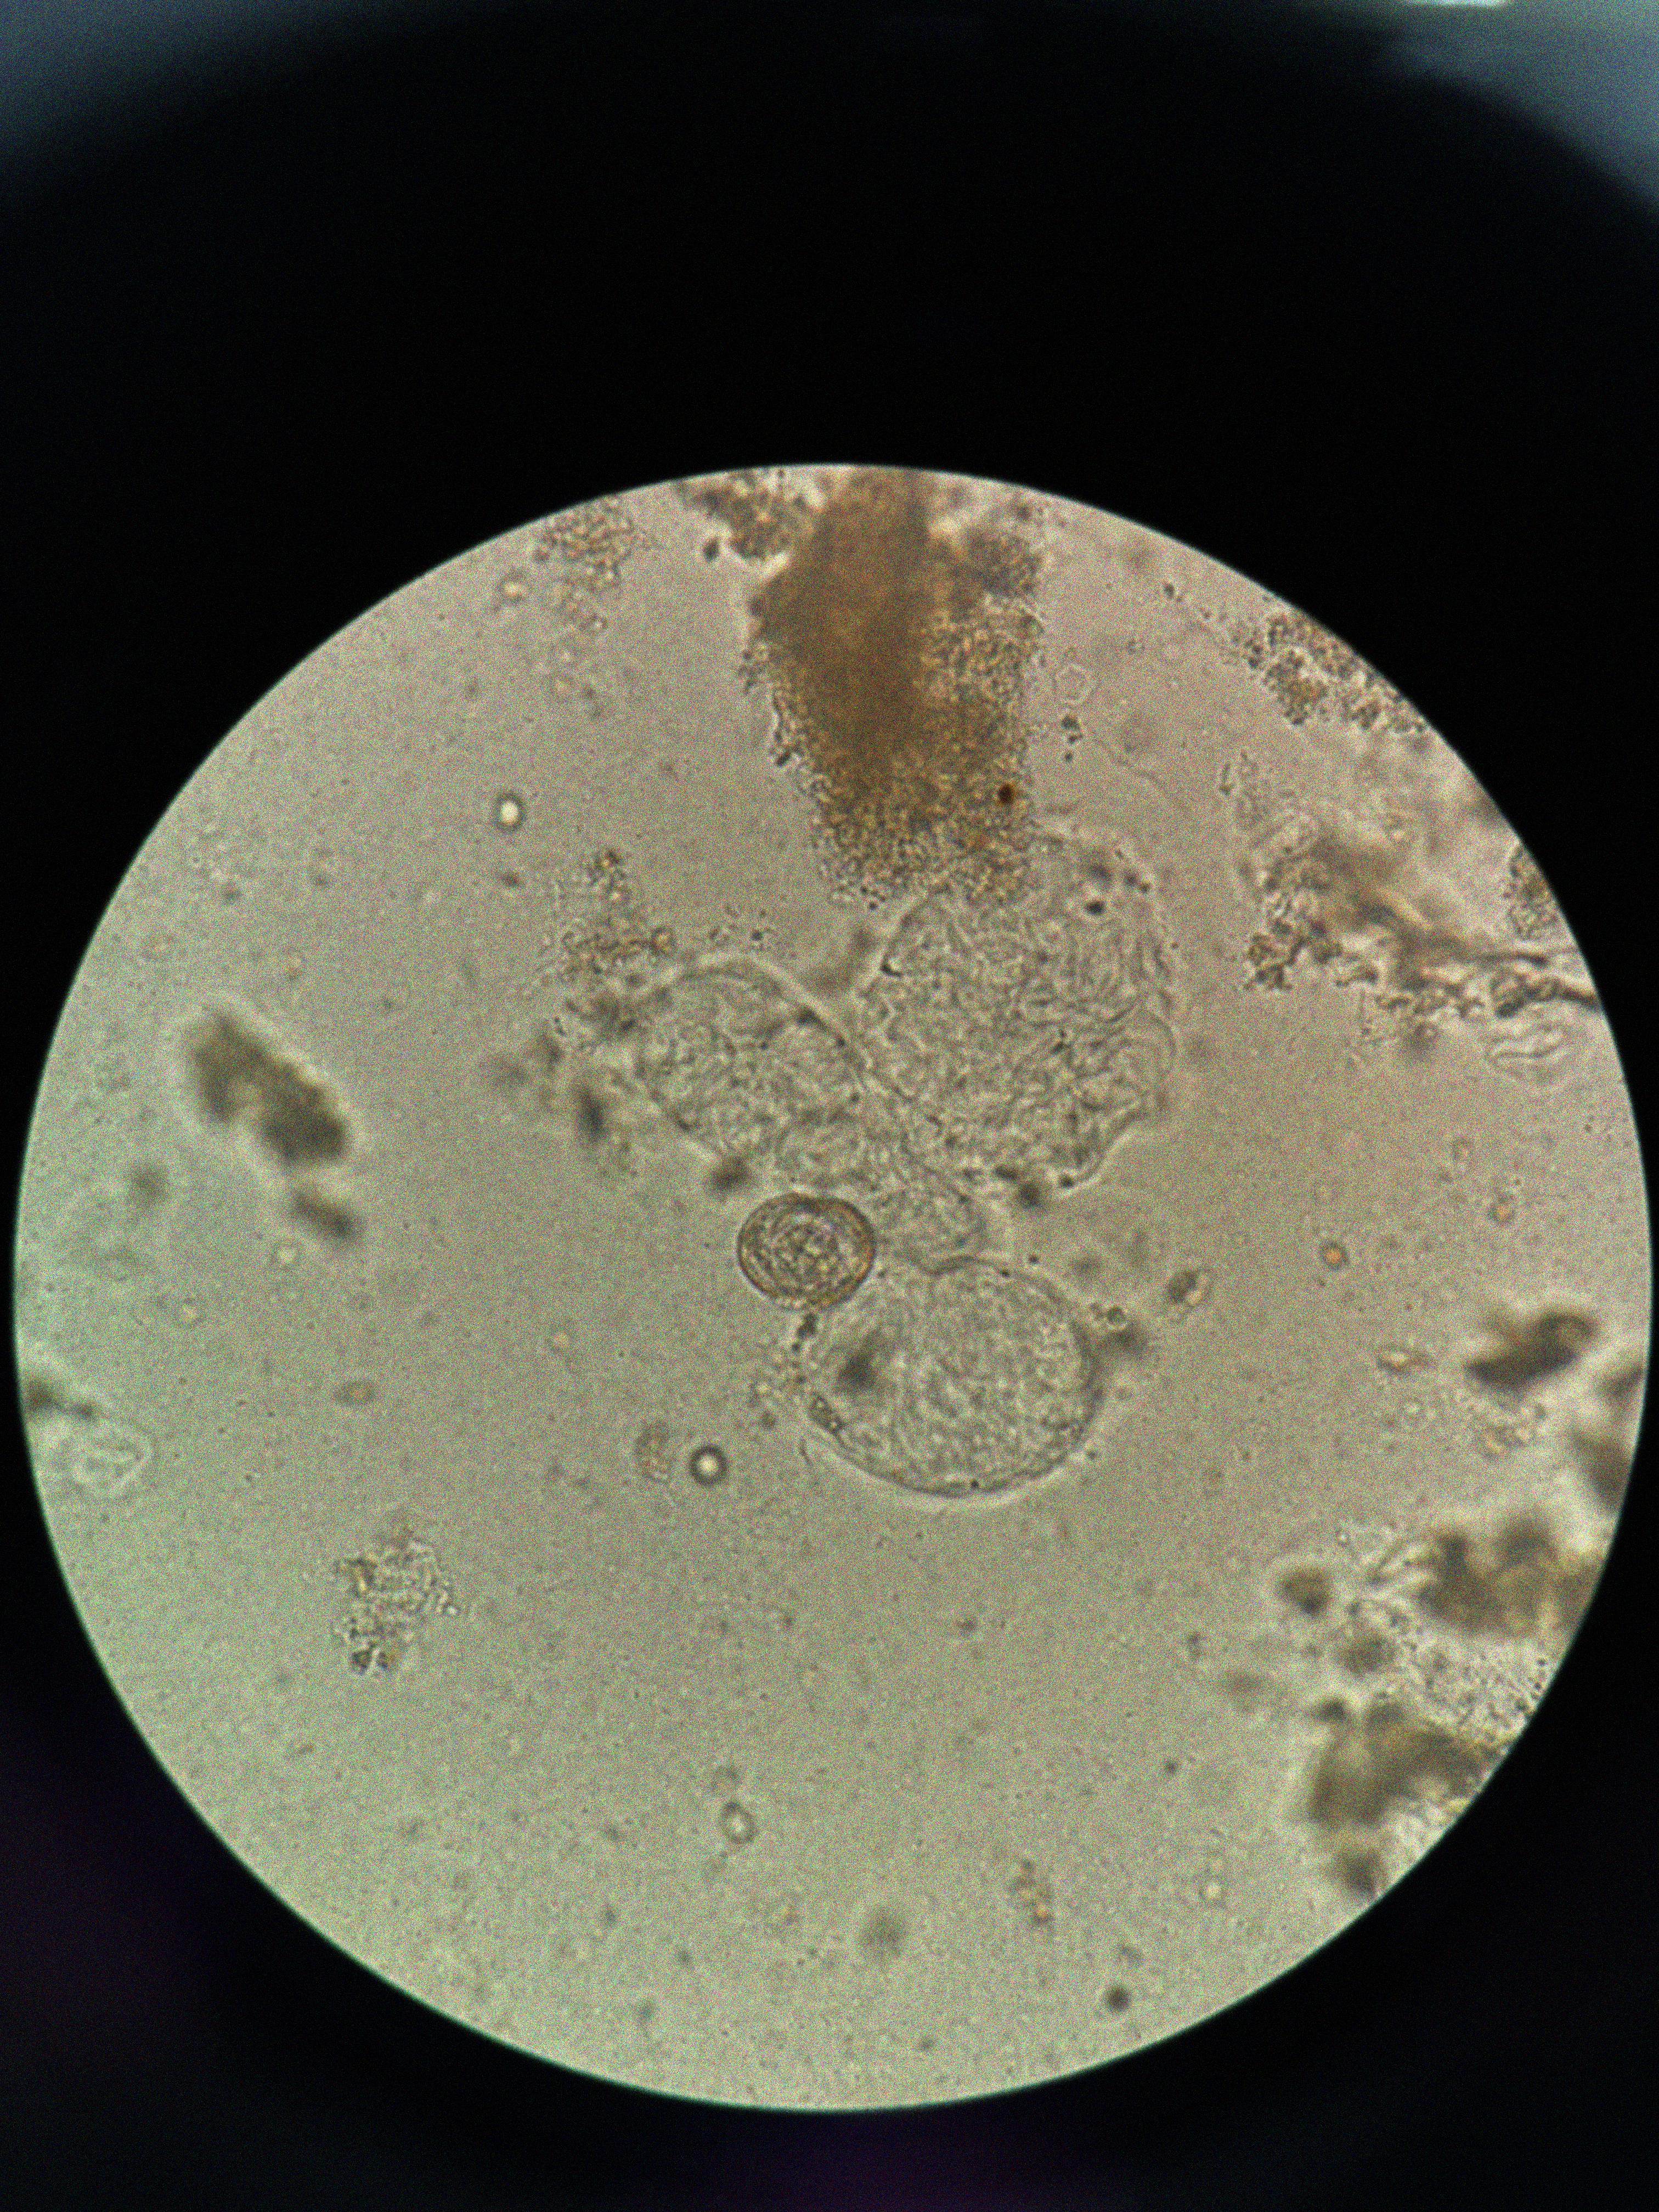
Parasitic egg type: Hymenolepis nana